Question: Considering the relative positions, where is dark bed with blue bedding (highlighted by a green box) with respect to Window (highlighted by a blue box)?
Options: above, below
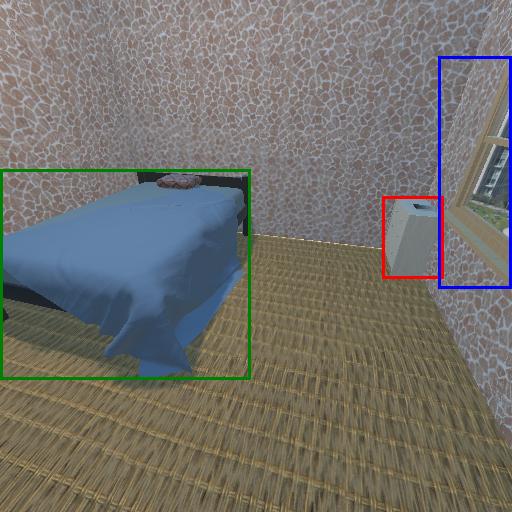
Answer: above